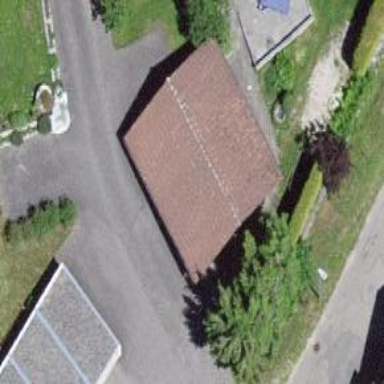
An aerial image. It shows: Garage building.